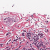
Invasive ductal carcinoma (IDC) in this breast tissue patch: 0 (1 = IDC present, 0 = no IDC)